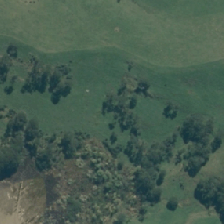
Land cover: manuka_kanuka